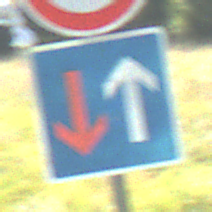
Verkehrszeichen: VorrangVorGegenverkehr
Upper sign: Geschwindigkeit50
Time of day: Midday
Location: Outdoor (Nature)
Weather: Clear
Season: NotSpecified
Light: Natural